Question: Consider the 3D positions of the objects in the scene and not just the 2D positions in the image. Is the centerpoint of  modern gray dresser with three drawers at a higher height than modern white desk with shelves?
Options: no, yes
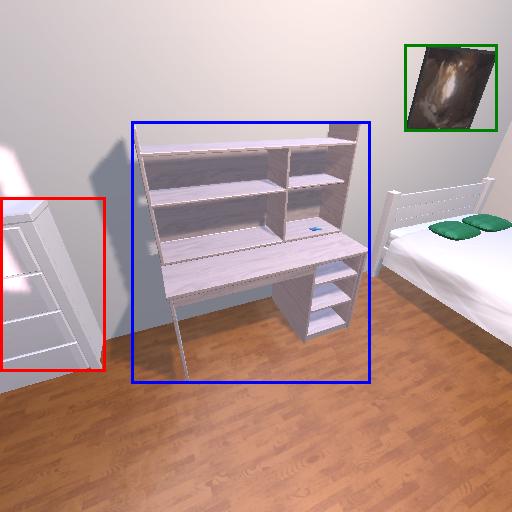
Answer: no